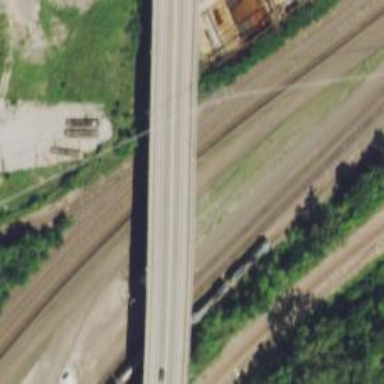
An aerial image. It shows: Railway track.